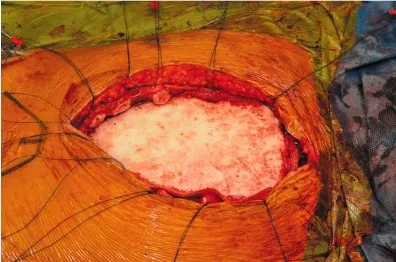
Sternal reconstruction by a methyl methacrylate sandwich graft.
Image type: medical_photograph (other_medical_photograph)